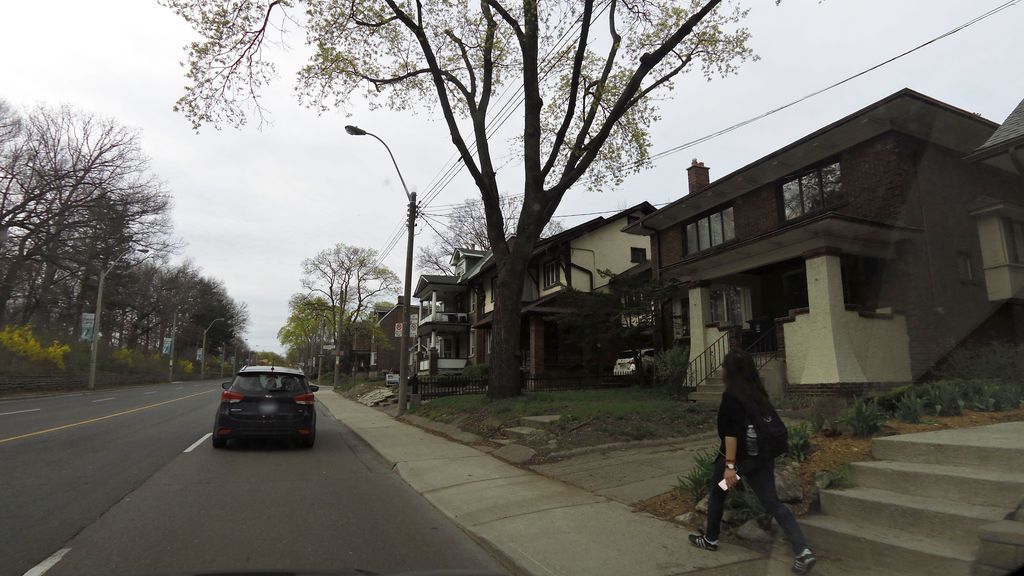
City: toronto